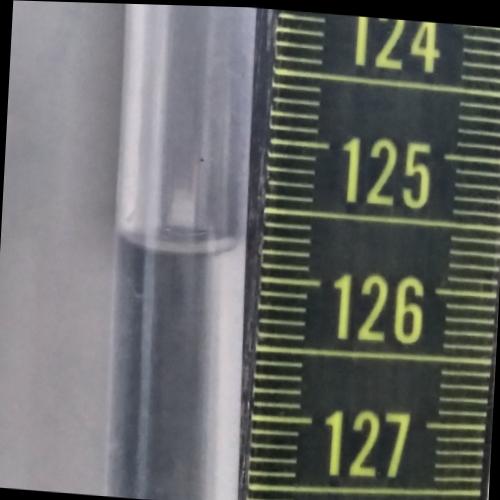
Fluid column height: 125.8 cm